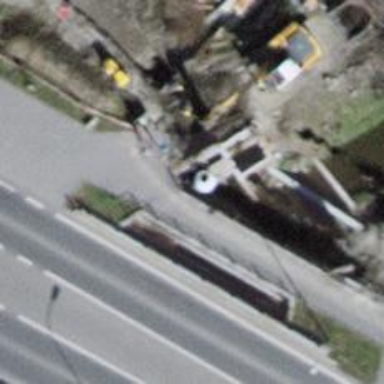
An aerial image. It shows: Bridge for cycleway.